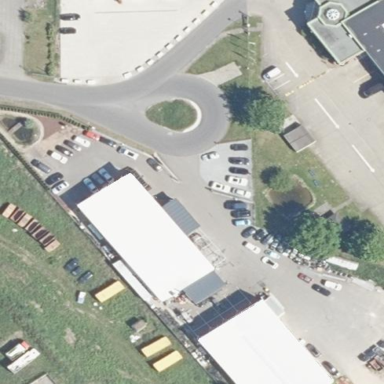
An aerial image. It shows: Commercial building housing car repair shop.